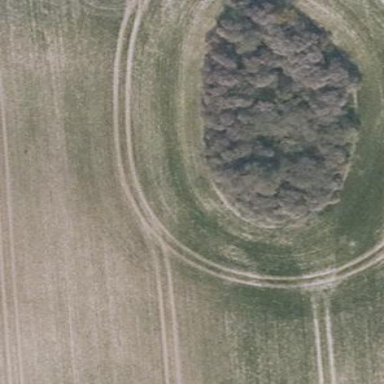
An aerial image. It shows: Beautiful woodland area.